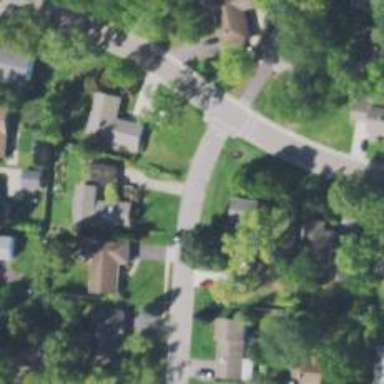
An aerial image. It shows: Residential driveway designated as service road.